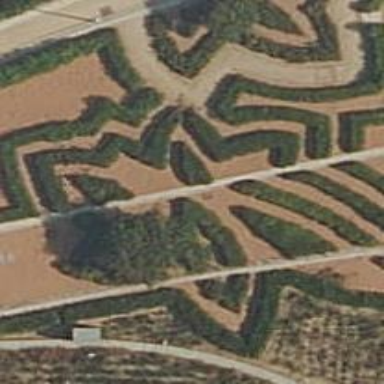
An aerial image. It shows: Hedge acting as barrier.